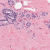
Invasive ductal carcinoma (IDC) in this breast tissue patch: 0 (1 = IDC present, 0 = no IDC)